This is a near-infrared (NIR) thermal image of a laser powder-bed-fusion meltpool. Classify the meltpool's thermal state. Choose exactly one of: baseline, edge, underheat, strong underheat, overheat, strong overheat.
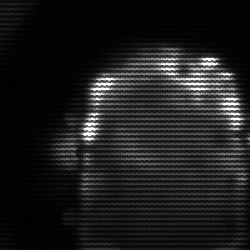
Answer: baseline